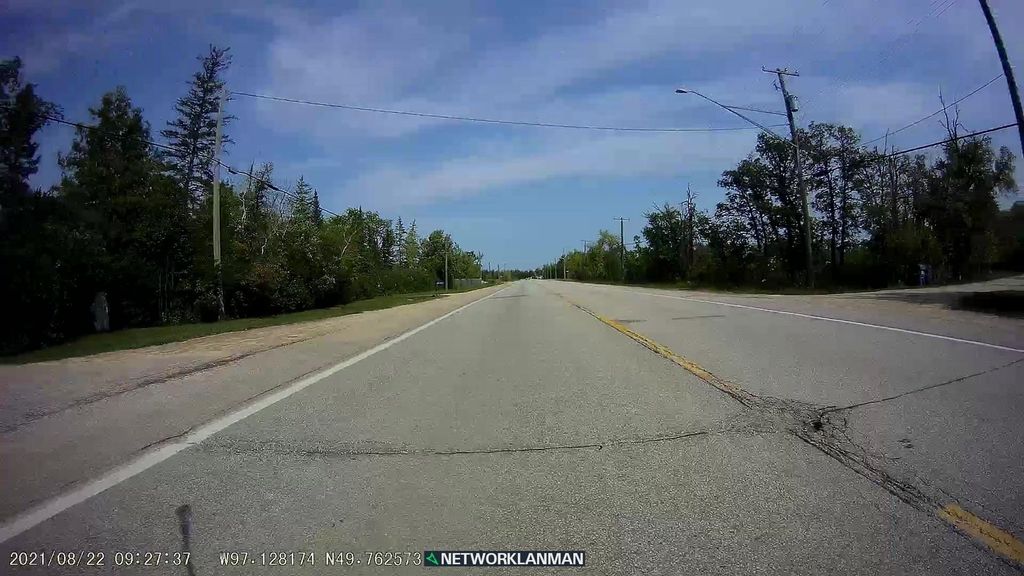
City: winnipeg